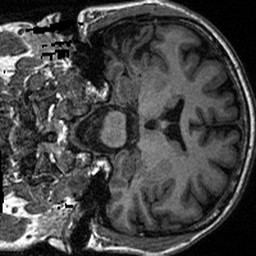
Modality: T1w
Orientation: coronal
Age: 44
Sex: male